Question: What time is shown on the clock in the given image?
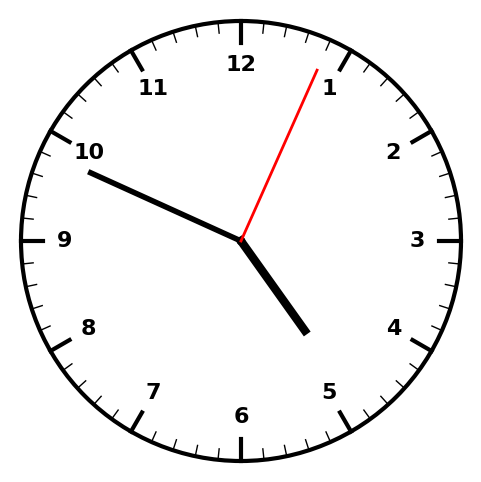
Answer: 04:49:04